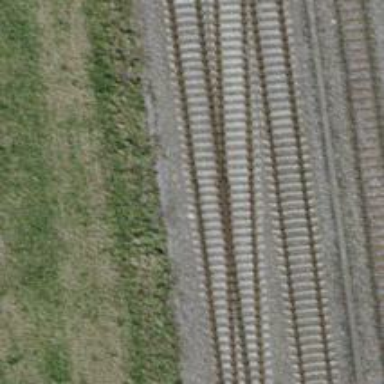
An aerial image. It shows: Railway siding with one electrified track and contact line for powering the train.